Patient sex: F
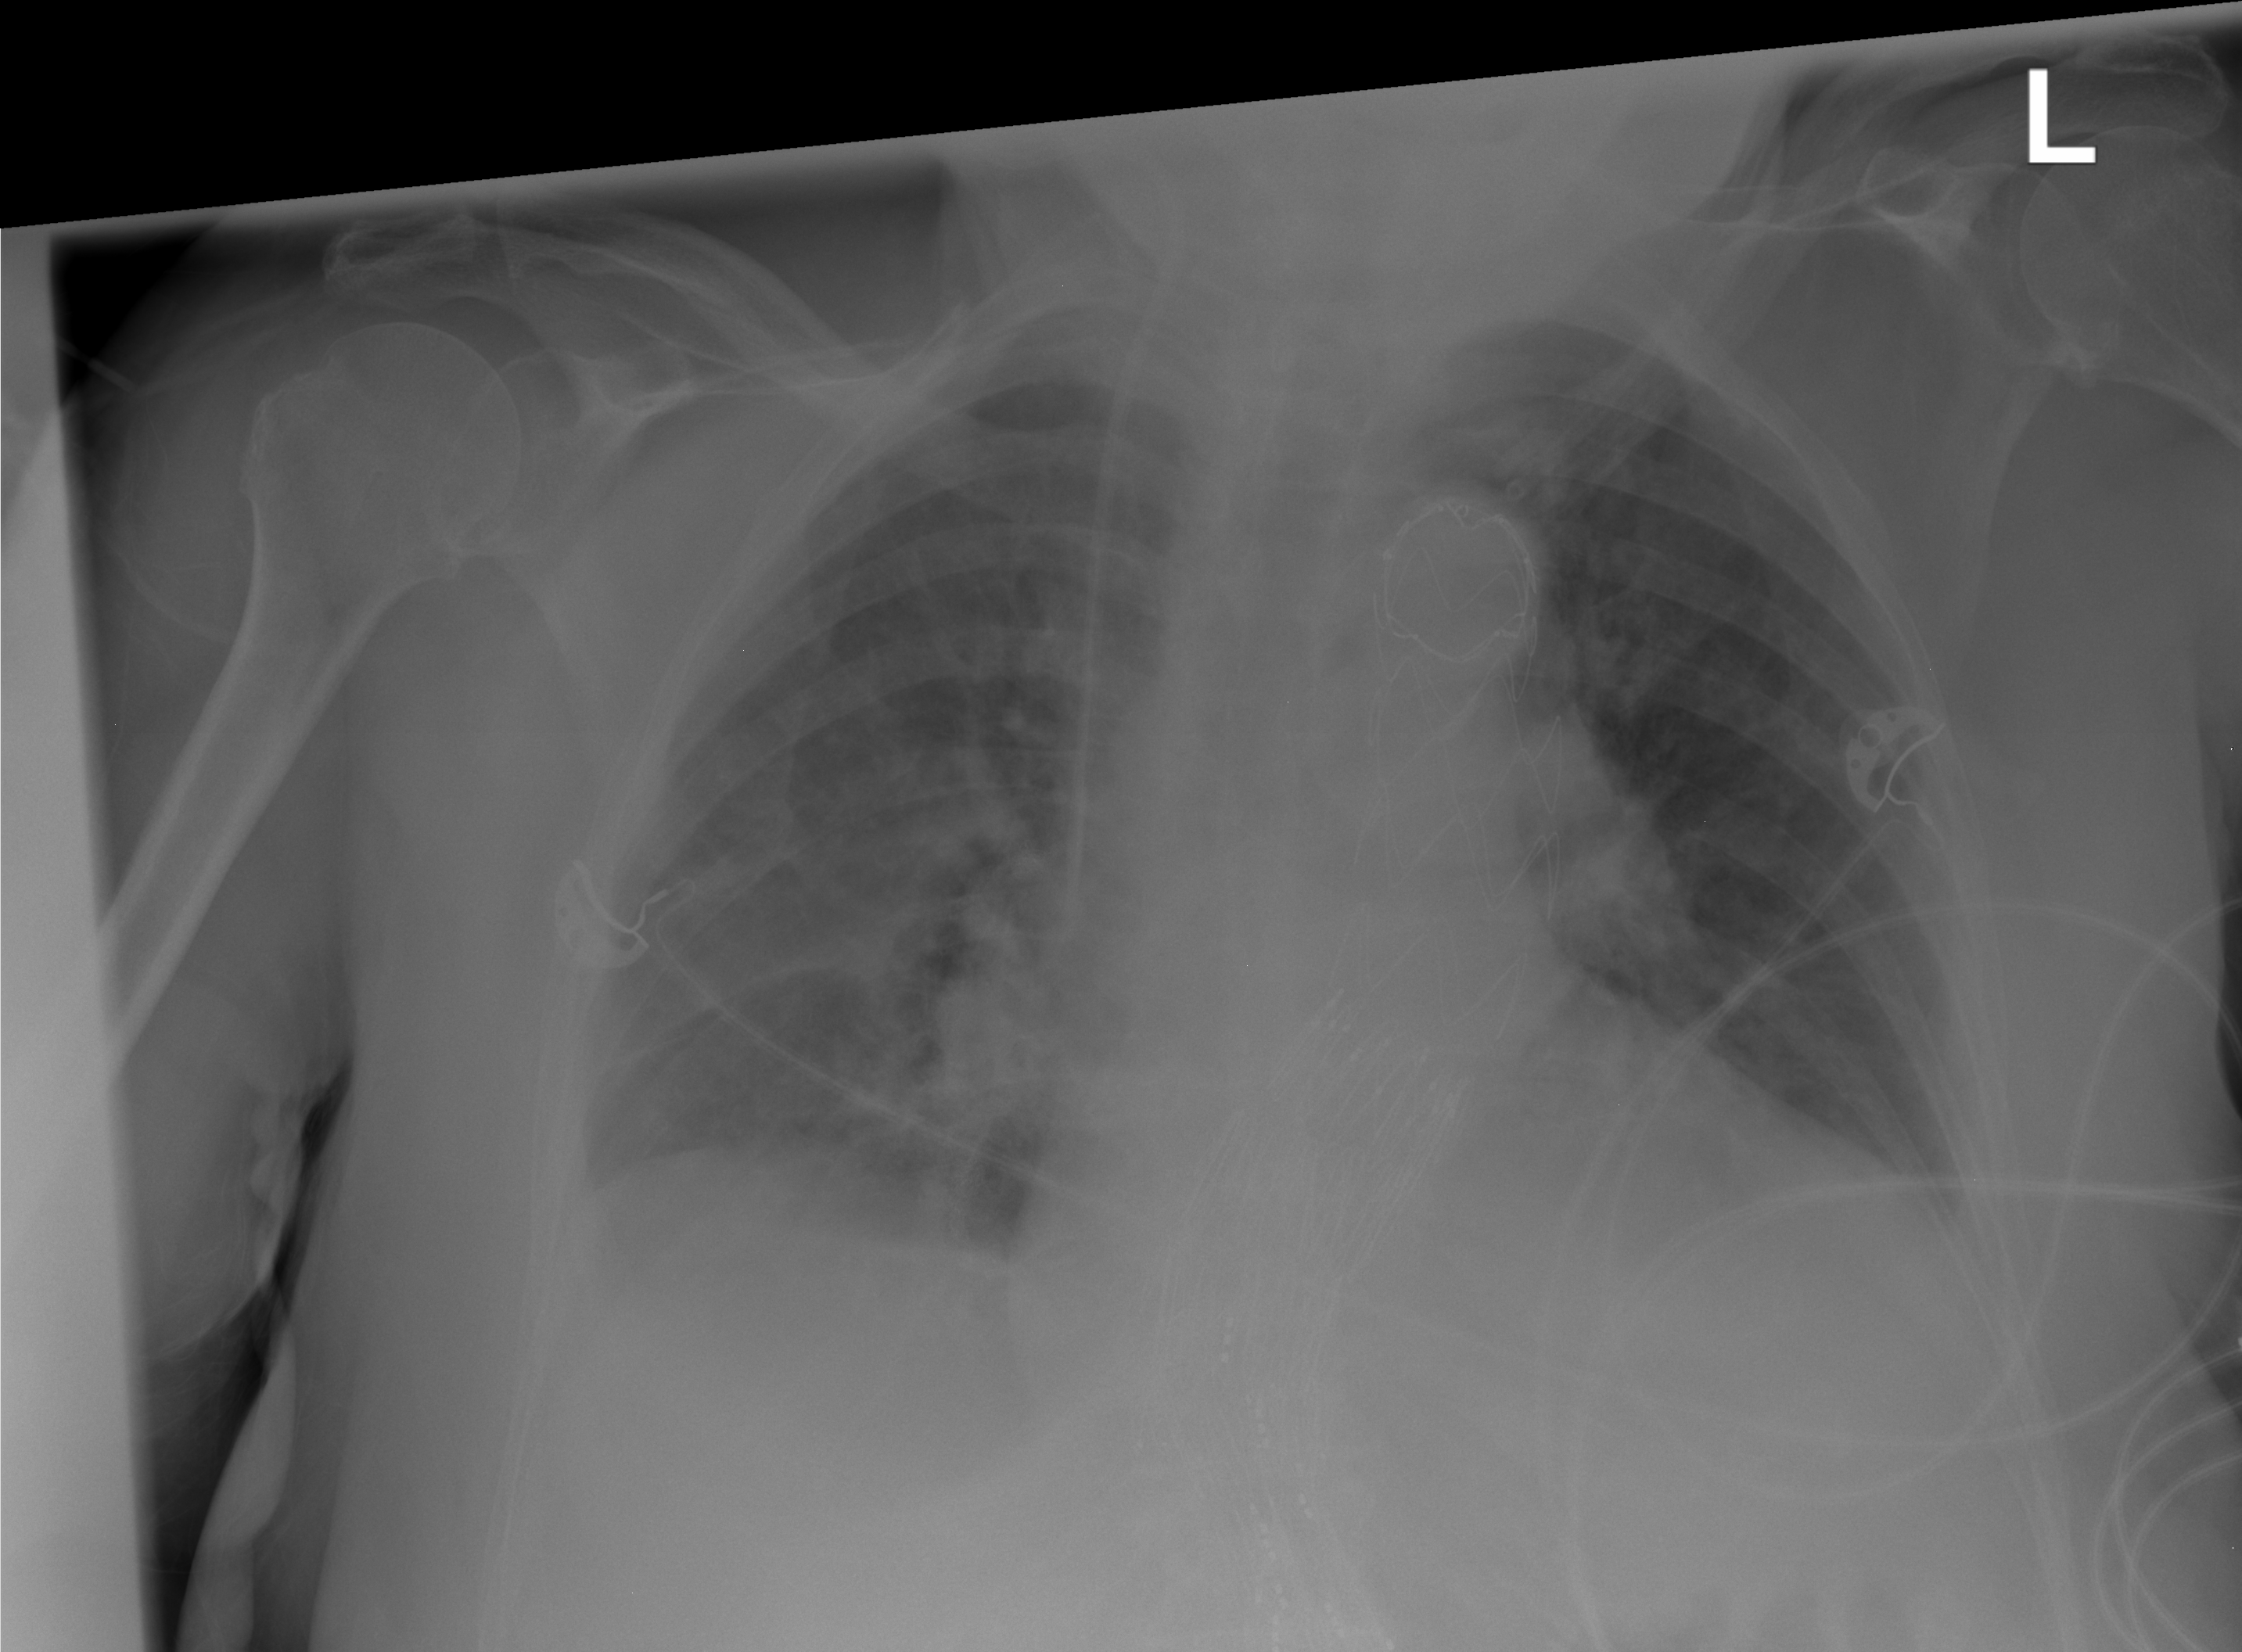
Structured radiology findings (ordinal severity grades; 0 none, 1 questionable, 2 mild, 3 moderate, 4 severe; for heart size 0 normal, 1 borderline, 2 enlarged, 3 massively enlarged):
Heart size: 2
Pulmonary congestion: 0
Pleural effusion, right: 2
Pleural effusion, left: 0
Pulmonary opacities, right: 0
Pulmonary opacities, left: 0
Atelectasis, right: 0
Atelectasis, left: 0